Question: Is it possible to do inline folding in Vim as IntelliJ <URL>:

In Vim, it is possible to customize the inline heading but what IntelliJ does is different: The line contains some normal, visible text and some hidden, folded text together.
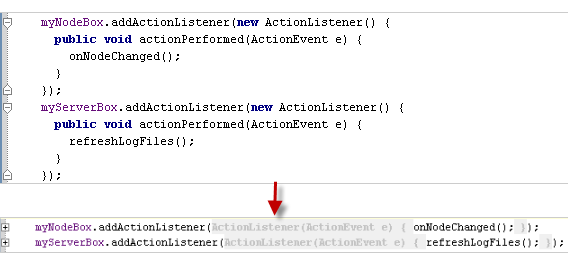
Answer: Yes it is. You have to play with '&foldtext', and may be you'll also have to write your own '&foldepxr' in order to fold how you want.
You can find an example in my (newly published) <URL>. I merge function parameters, I indent folded text, and I remove template parameters and namespace depending on an option.
NB: I still have issues with fold boundaries detections, and I had to use dirty hack to speed up the fold detection.